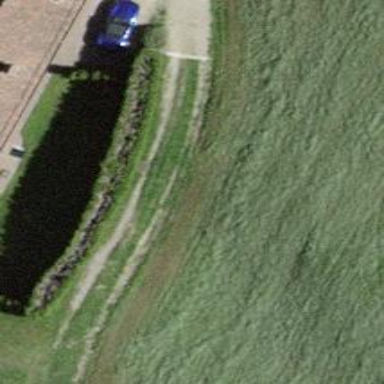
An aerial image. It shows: Path covered in grass.